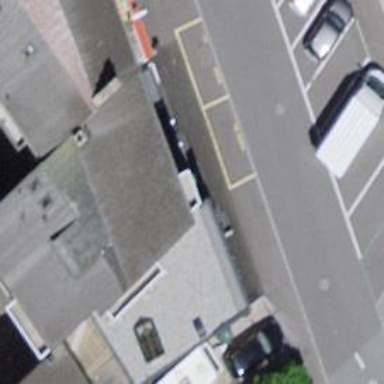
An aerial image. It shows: Bank.